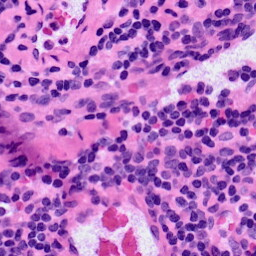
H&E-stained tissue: LymphNode